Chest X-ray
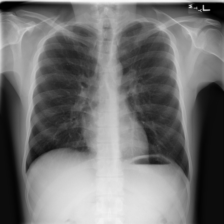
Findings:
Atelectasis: negative
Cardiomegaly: negative
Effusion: negative
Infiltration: positive
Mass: negative
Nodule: negative
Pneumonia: negative
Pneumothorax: negative
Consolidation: negative
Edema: negative
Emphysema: negative
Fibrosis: negative
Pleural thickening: negative
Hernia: negative